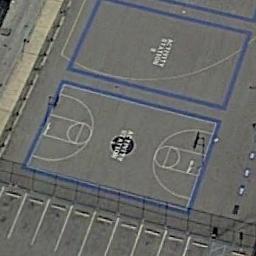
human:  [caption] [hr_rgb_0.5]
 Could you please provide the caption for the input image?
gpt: There is a painted basketball court on the playground, And there is an unmarked one .

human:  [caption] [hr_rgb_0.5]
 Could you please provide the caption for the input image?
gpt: The basketball court on the play ground is next to the parking lot .

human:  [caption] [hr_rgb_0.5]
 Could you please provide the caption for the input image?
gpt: There is a basketball court on the open place .

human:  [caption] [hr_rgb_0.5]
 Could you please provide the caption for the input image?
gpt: A basketball court next to a parking lot and a sport area beside .

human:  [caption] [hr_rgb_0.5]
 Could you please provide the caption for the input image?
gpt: A vacant lot is beside the basketball court .